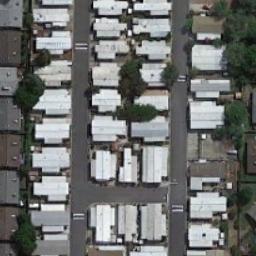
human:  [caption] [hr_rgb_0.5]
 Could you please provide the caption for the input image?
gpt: The mobile home park is on the open place next to some trees .

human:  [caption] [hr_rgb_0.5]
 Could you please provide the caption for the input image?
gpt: The mobile home park has some dense white mobile homes and trees and some roads go through the mobile home park .

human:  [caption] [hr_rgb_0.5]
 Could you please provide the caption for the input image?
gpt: There are many buildings of different shapes and sizes in the mobile home parks .

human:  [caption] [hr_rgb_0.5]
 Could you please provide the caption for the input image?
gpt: There are three rows of mobile homes .

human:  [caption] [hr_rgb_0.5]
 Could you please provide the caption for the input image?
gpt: There are many white buildings arranged neatly in the mobile home park .